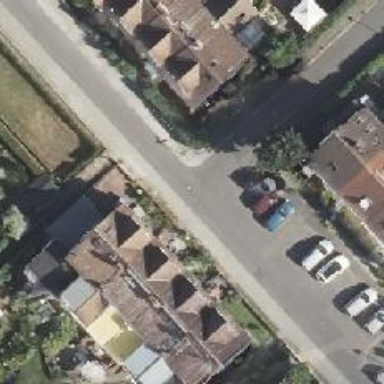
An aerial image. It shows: Residential road.